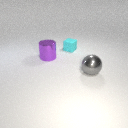
small cyan rubber cube to the left of large gray metal sphere